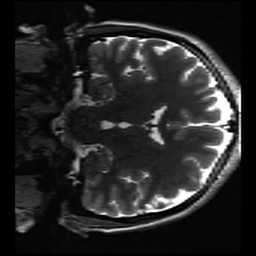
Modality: inplaneT2
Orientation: coronal